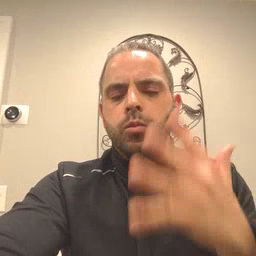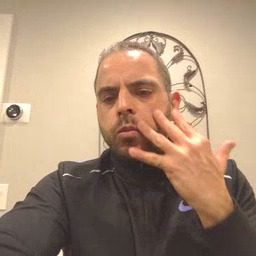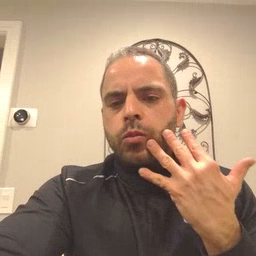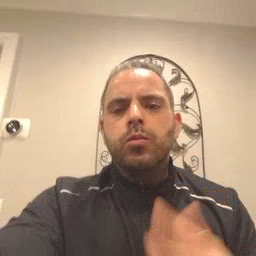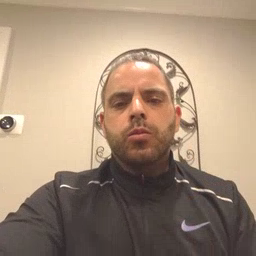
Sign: sad